Interaction volume radius: 10 \u00c5
Interaction volume height: 15 \u00c5
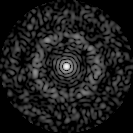
Disorder parameter: 0.831